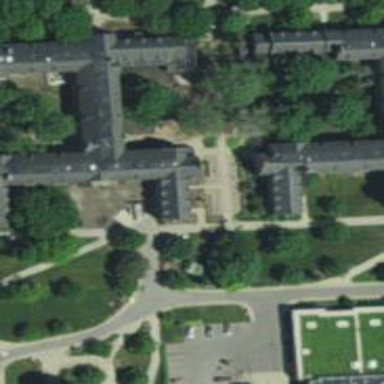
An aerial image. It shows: Dormitory building.